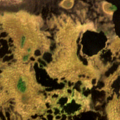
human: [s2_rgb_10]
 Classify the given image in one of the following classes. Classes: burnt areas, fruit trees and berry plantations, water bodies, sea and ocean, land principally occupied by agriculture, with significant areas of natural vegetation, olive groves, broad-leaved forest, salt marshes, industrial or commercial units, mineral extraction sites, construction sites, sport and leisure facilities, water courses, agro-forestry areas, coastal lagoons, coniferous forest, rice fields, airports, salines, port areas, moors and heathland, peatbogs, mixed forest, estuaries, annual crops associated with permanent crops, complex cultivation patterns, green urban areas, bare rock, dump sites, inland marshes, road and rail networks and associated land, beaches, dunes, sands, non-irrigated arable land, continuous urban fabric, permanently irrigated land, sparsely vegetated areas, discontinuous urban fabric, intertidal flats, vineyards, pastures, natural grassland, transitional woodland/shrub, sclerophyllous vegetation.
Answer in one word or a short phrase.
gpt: peatbogs, water bodies